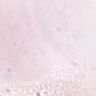
Metastatic tissue present: no